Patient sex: M
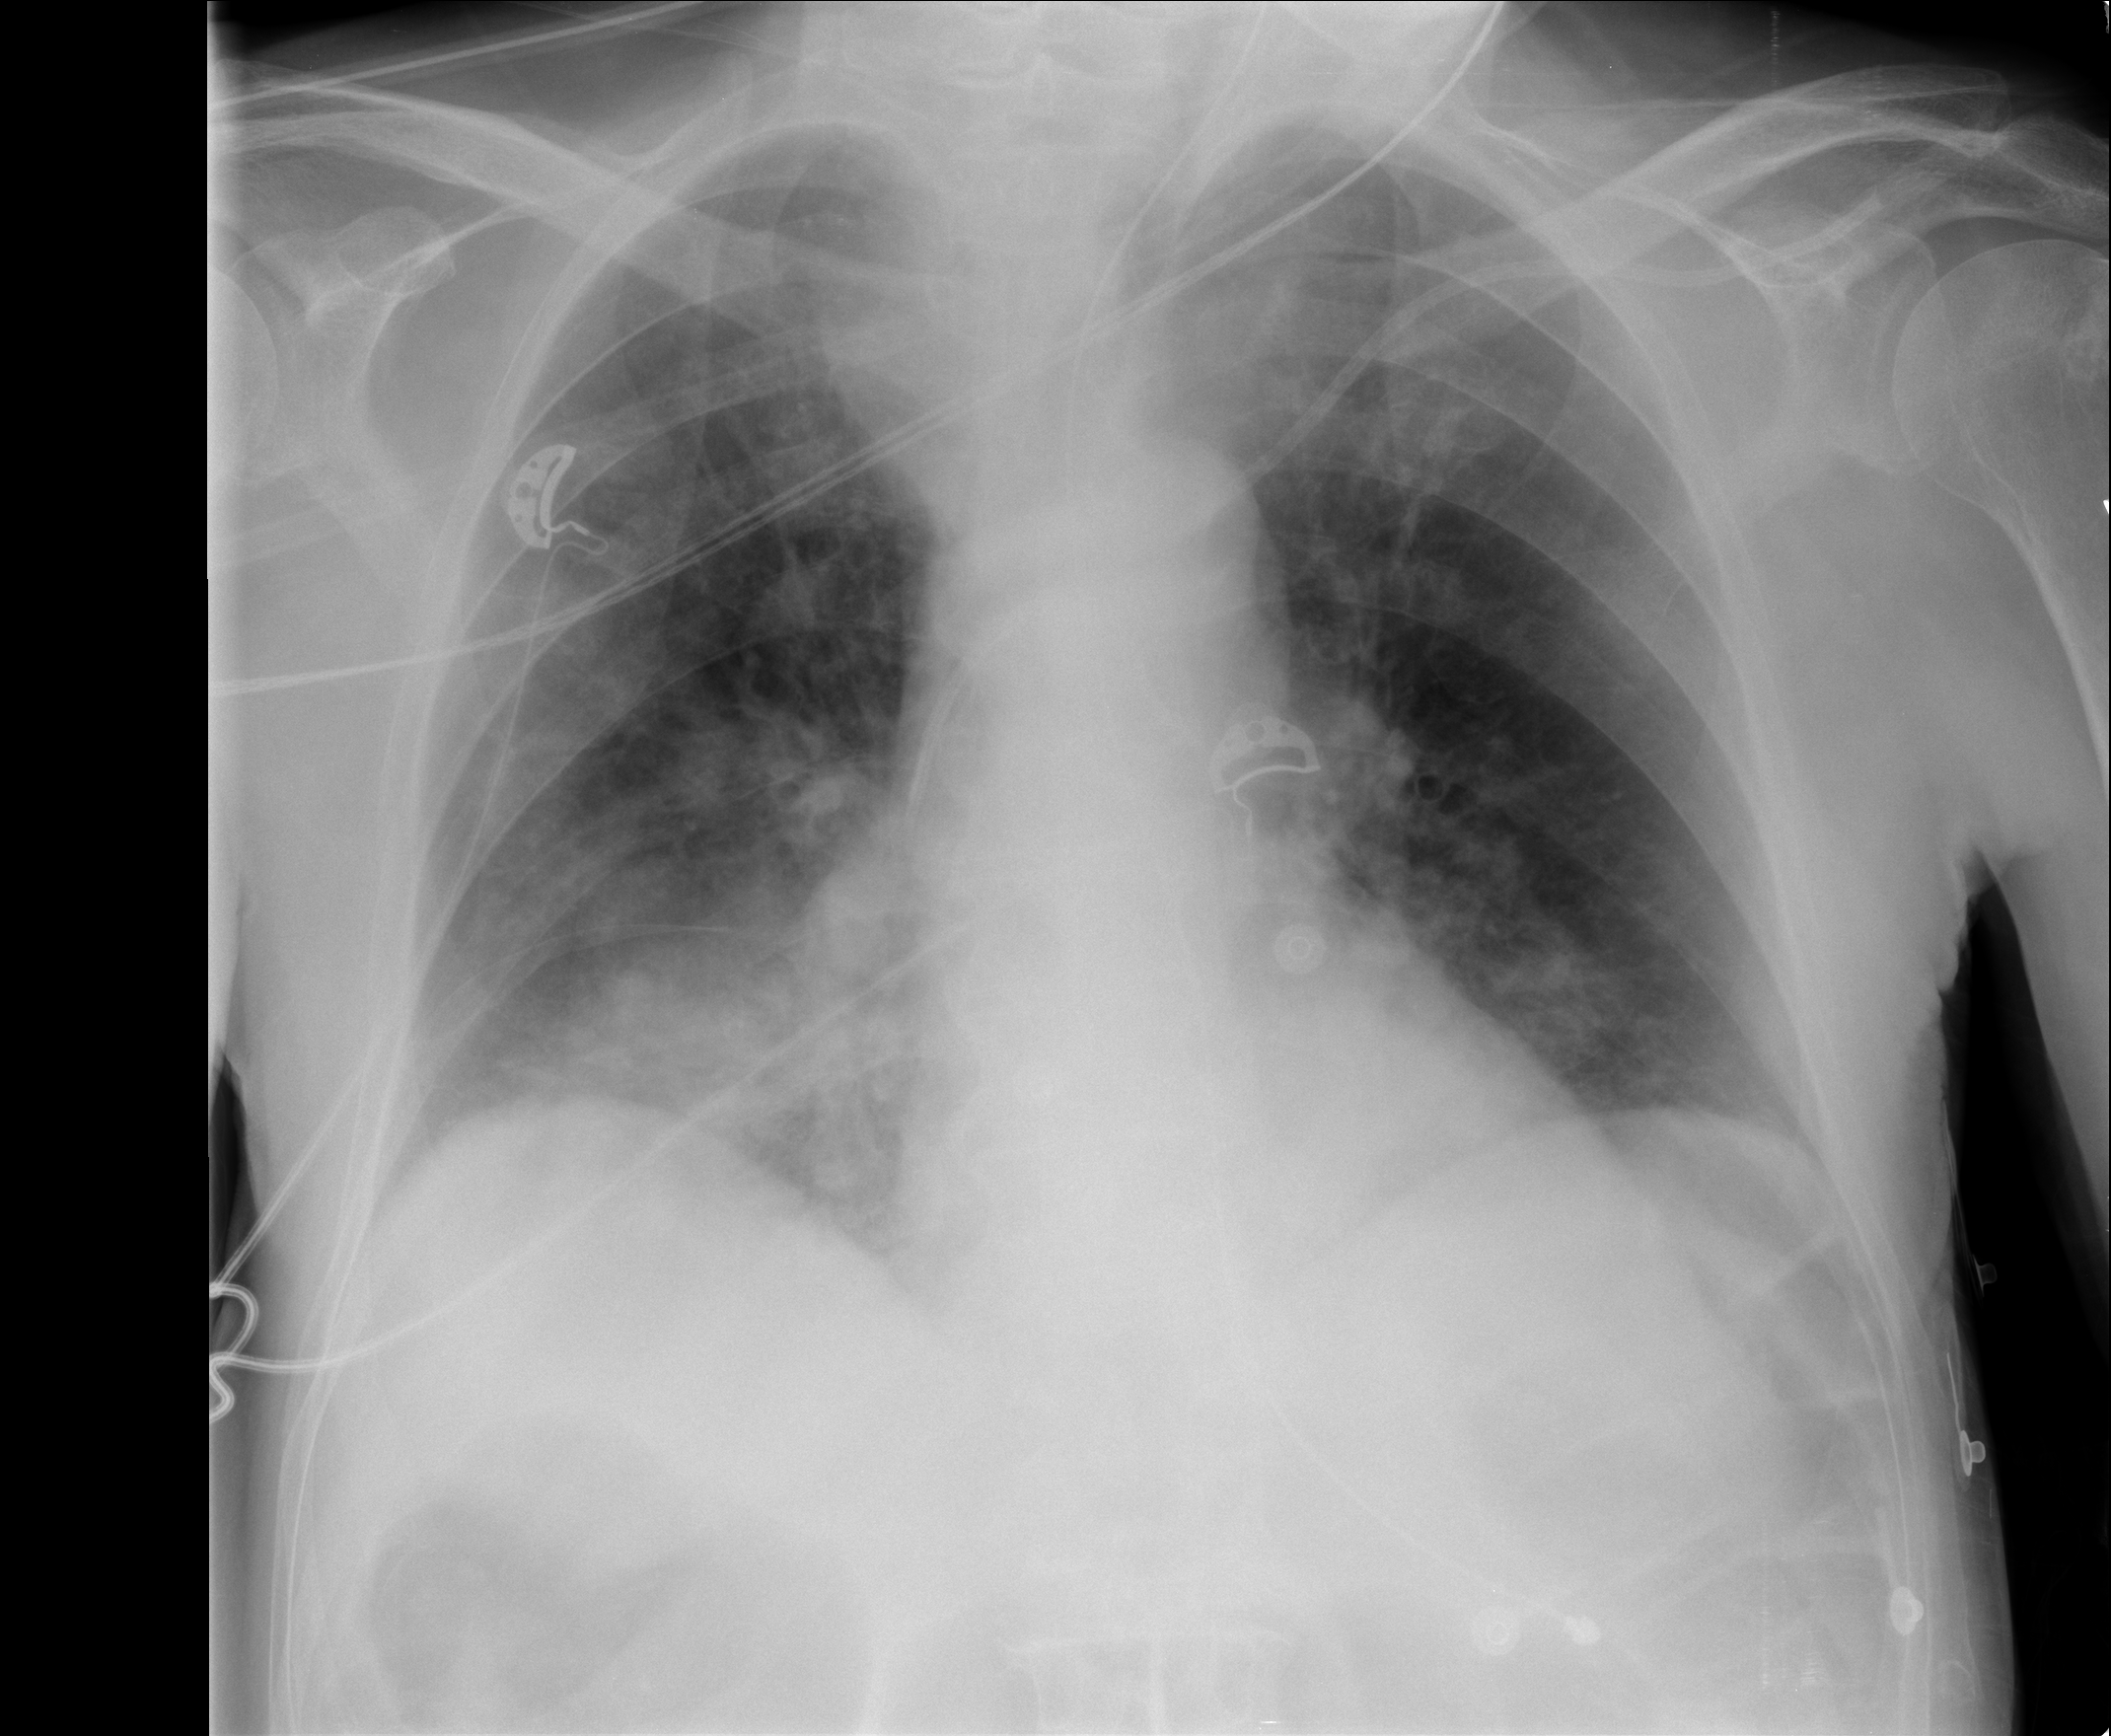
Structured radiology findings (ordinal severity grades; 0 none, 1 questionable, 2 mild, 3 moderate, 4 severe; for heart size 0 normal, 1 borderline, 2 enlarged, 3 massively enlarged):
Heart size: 0
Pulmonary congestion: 0
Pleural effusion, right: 0
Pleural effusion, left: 0
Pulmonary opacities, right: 3
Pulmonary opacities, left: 1
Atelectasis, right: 3
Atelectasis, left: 0